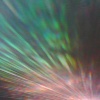
Label: sunburn